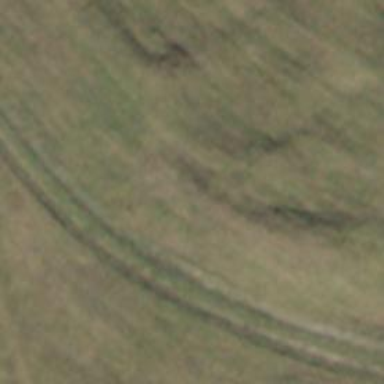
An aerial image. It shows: Track with grade 5 tracktype.